Question: I have this levels in mongoose documents
I'm trying to make a filter to populate the geometry for the locations that are in the range of some date.
I try something like this:
'''
.populate('geometries', null, { 'locations.properties.timeStamp': { $gt: startDate, $lt: endDate }})
.exec(function(err, item) {
//some code
}
'''
And like this:
'''
.populate('geometries')
.where({ 'locations.properties.timeStamp': { $gt: startDate, $lt: endDate }}*/)
.exec(function(err, item) {
//some code
}
'''
With these query I can not access the timeStamp to compare, and the result is null or undefined.
The variables, startDate and endDate comes in the url from angulars controller, they are defined like this:
'''
var deductDate = new Date(endDate);
var startDate = deductDate.setDate(deductDate.getDate()-1);
Item.currentDay($stateParams.epc, url, {
groupBy: '1d',
endDate: moment(endDate).format(),
startDate: moment(startDate).format('YYYY-MM-DD') + "T23:59:59"
});
'''
And in the API the GET route that handles that is:
'''
handler: function(request, reply) {
var startDate = request.query.startDate;
var endDate = request.query.endDate;
Item.findById(request.params.id)
.populate('geometries', null, { 'locations.properties.timeStamp': { $gt: startDate, $lt: endDate }})
.exec(function(err, item) {
if (err) {
reply(err);
} else {
reply(item);
}
});
}
'''
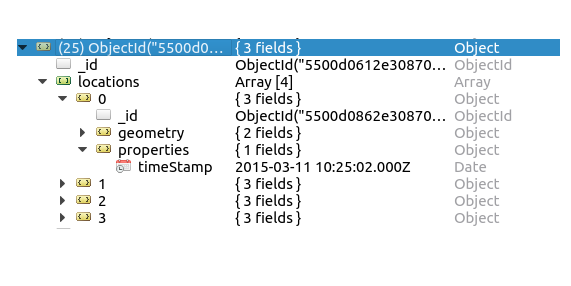
Answer: Try to do this:
'''
.populate({
path: 'geometries',
match: { 'locations.properties.timeStamp': { $gt: startDate, $lt: endDate }},
}).exec()
'''
Extracted from mongoose documentation about Query conditions and other options (<URL>